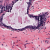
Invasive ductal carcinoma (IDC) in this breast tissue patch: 0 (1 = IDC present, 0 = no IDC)